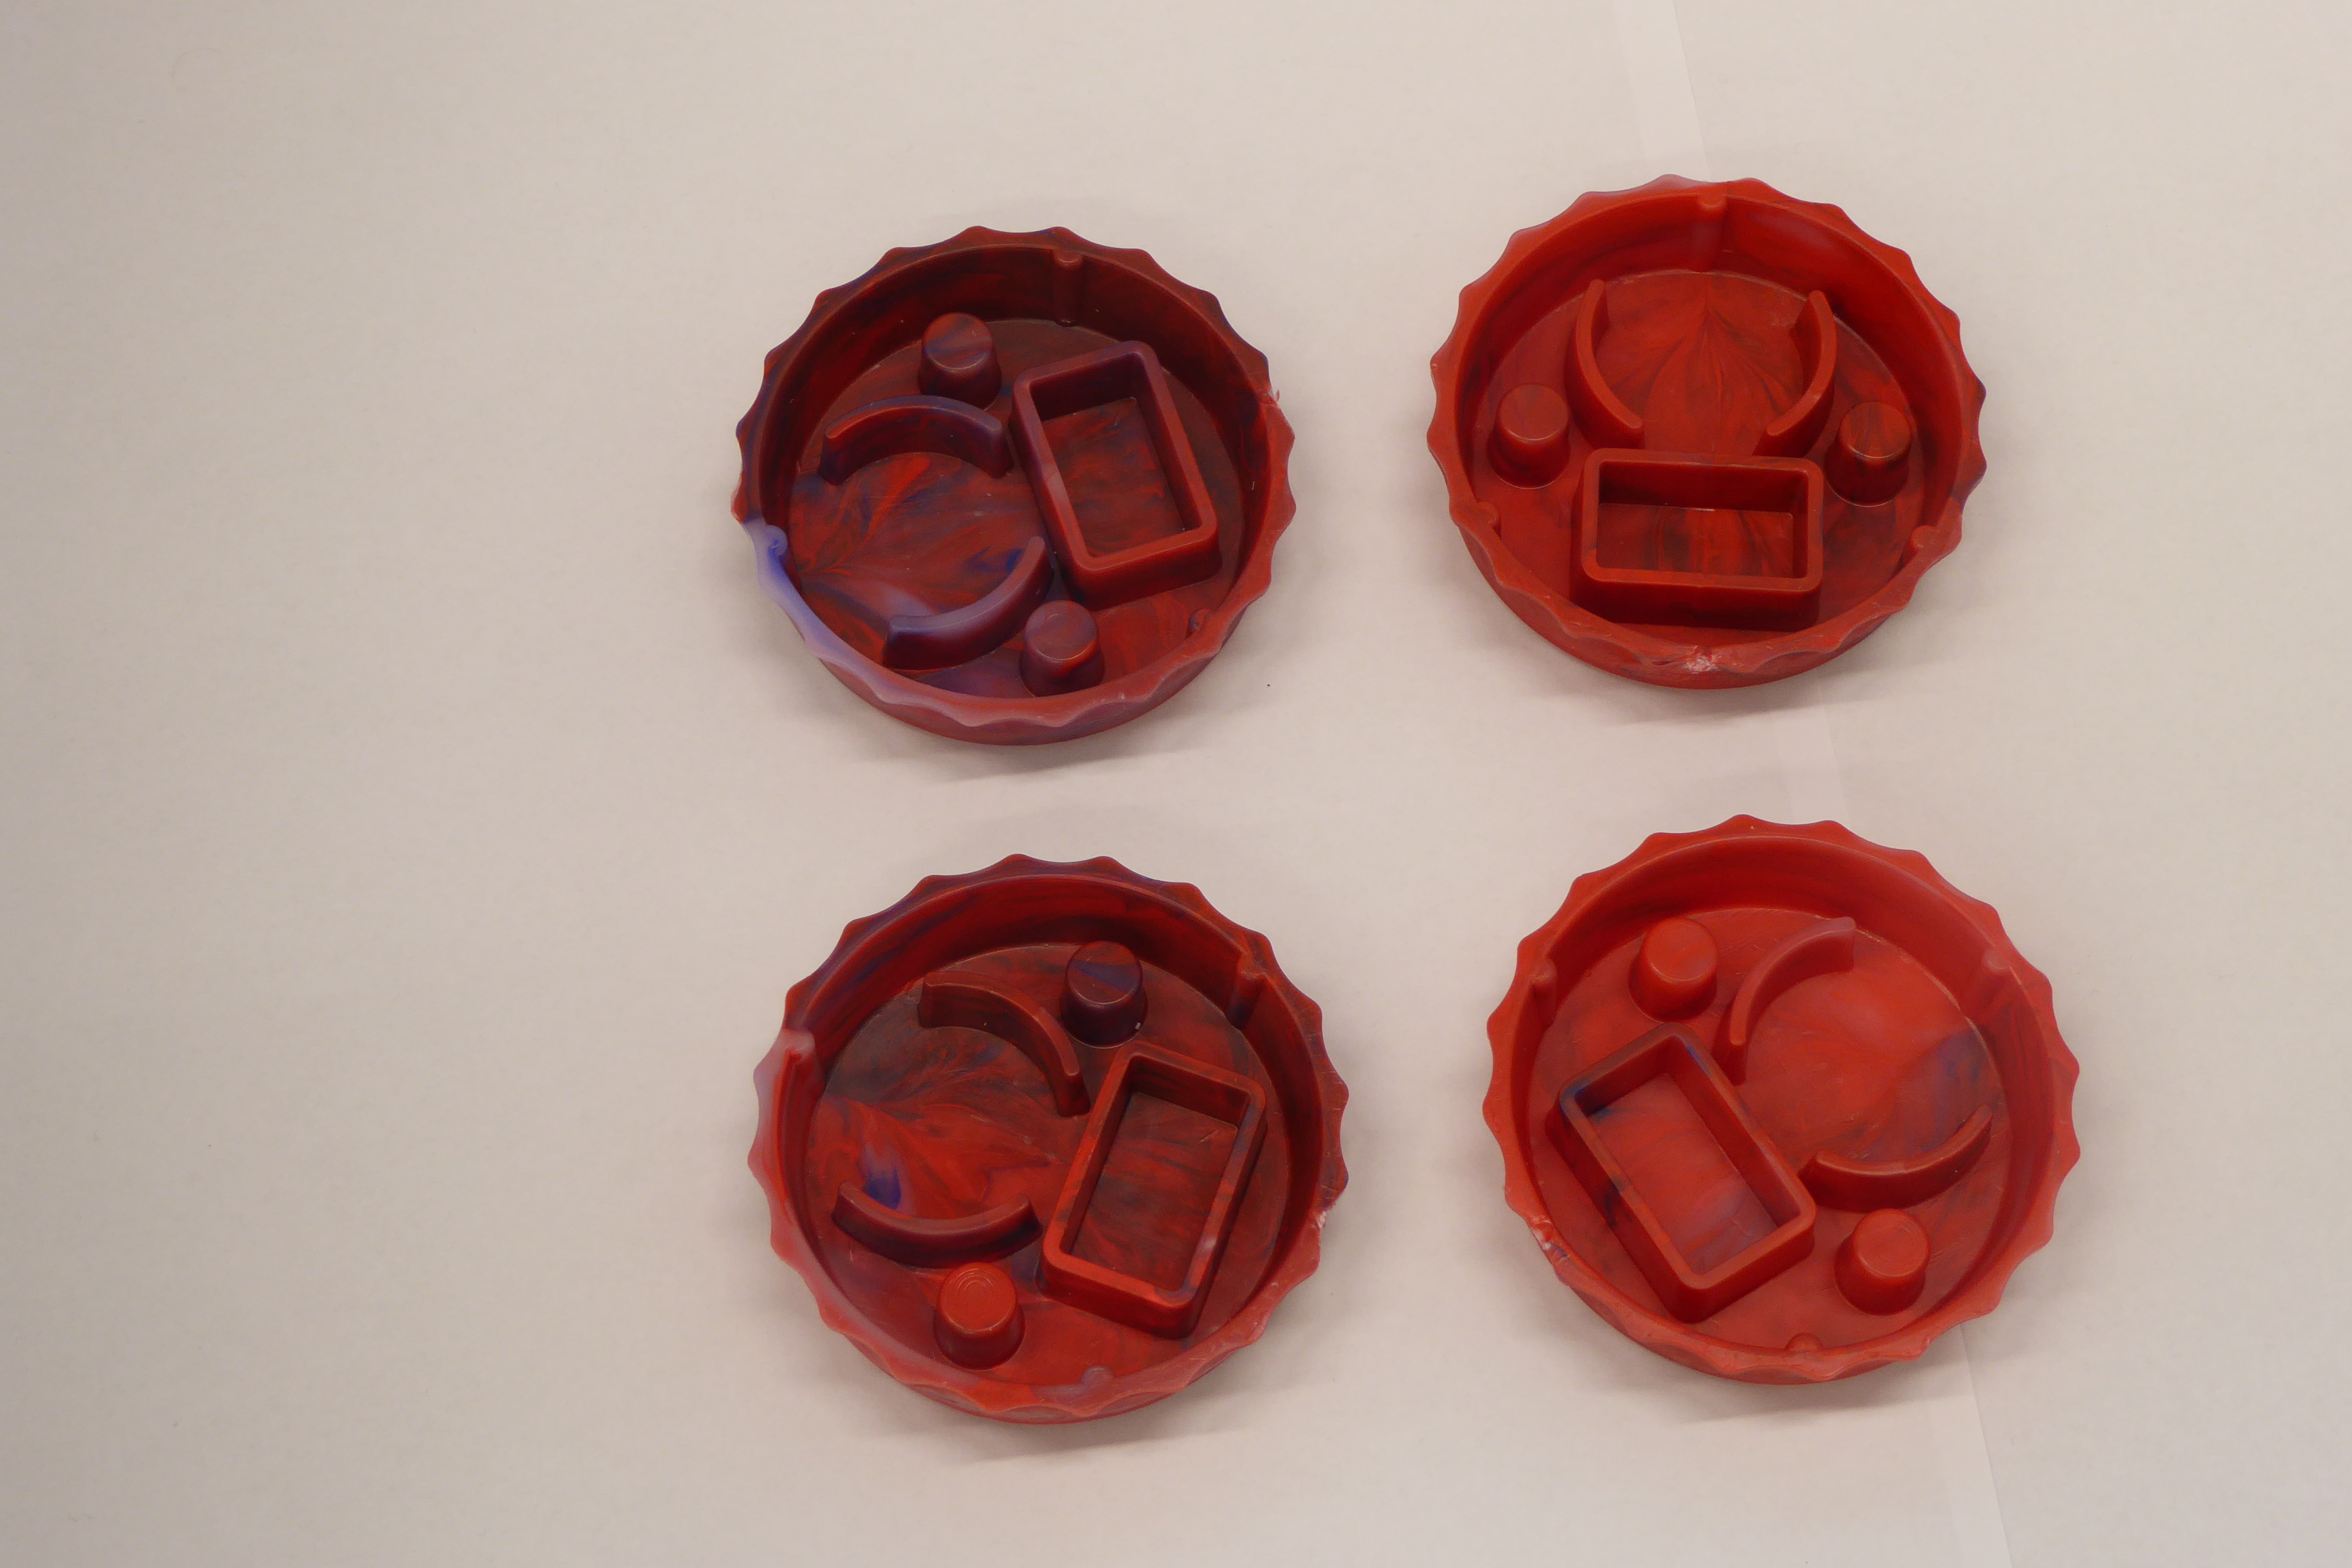
Label: Bottle Opener - Cover